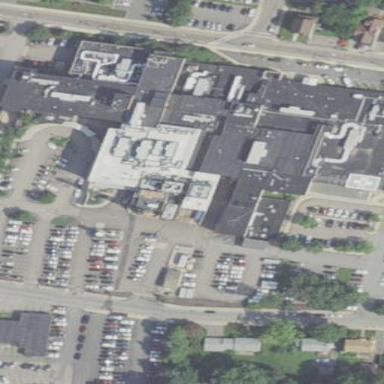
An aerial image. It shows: Hospital building.